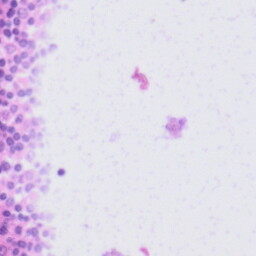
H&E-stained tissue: Tonsil